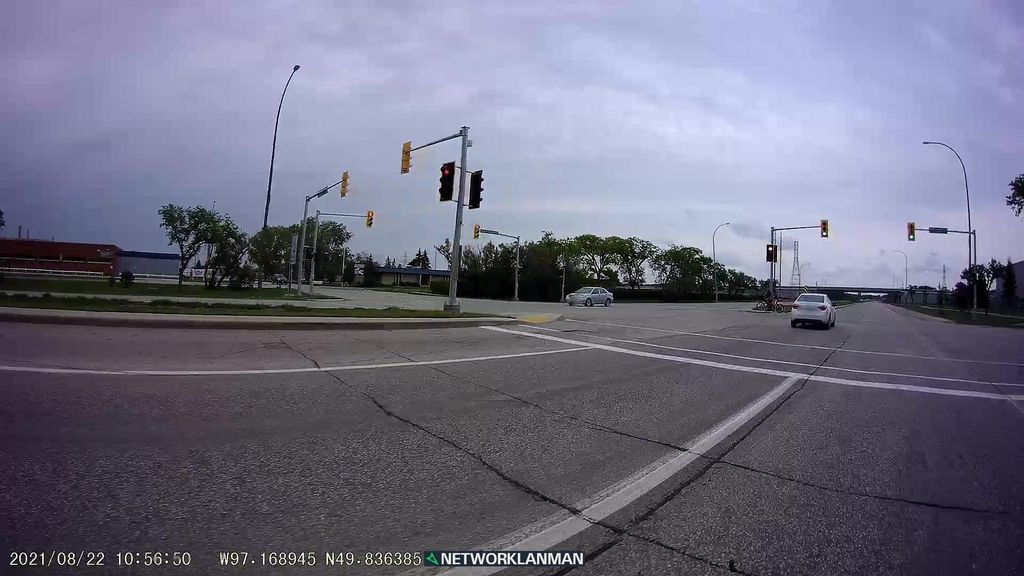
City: winnipeg